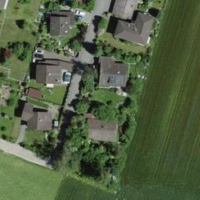
EUNIS habitat code: 54
Species observed at this site:
Astrantia major
Chelidonium majus
Aegopodium podagraria
Filipendula ulmaria